Interaction volume radius: 5 \u00c5
Interaction volume height: 30 \u00c5
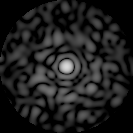
Disorder parameter: 0.8676